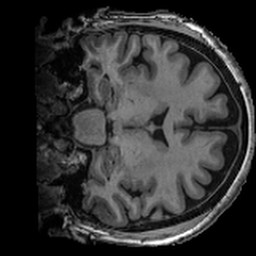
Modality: T1w
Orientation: coronal
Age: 51
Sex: female
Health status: ill
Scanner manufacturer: ge
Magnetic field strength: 3 T
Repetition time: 0.008164 s
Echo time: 0.003184 s